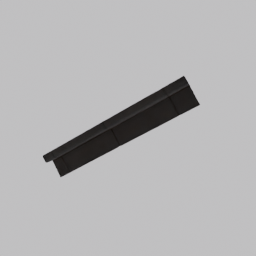
Label: architecture